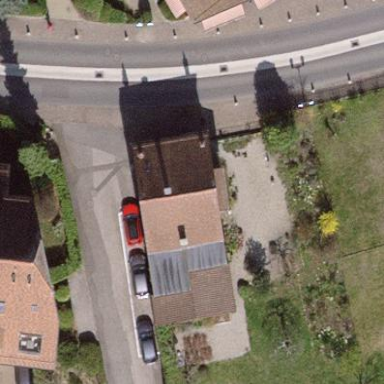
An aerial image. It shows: Simple house.